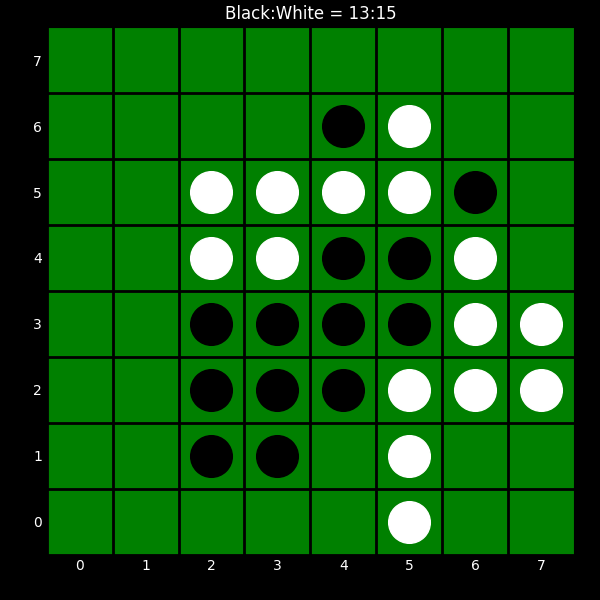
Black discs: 13
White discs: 15